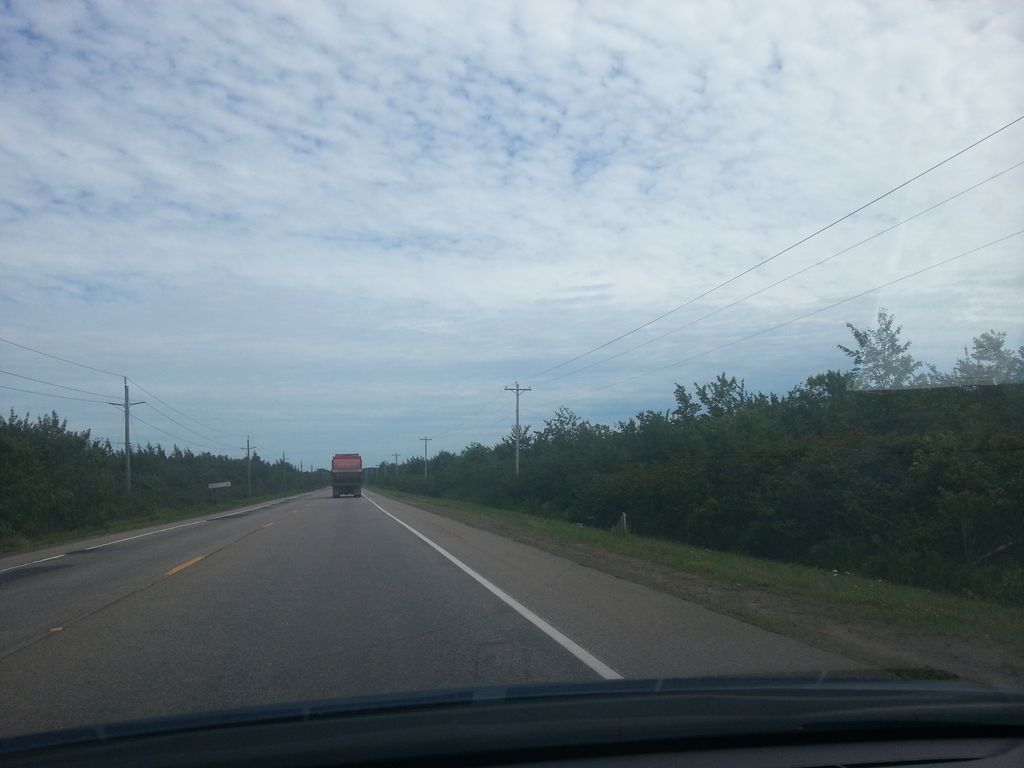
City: charlottetown